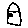
Label: house